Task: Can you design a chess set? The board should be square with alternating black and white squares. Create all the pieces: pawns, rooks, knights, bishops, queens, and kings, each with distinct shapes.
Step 5440:
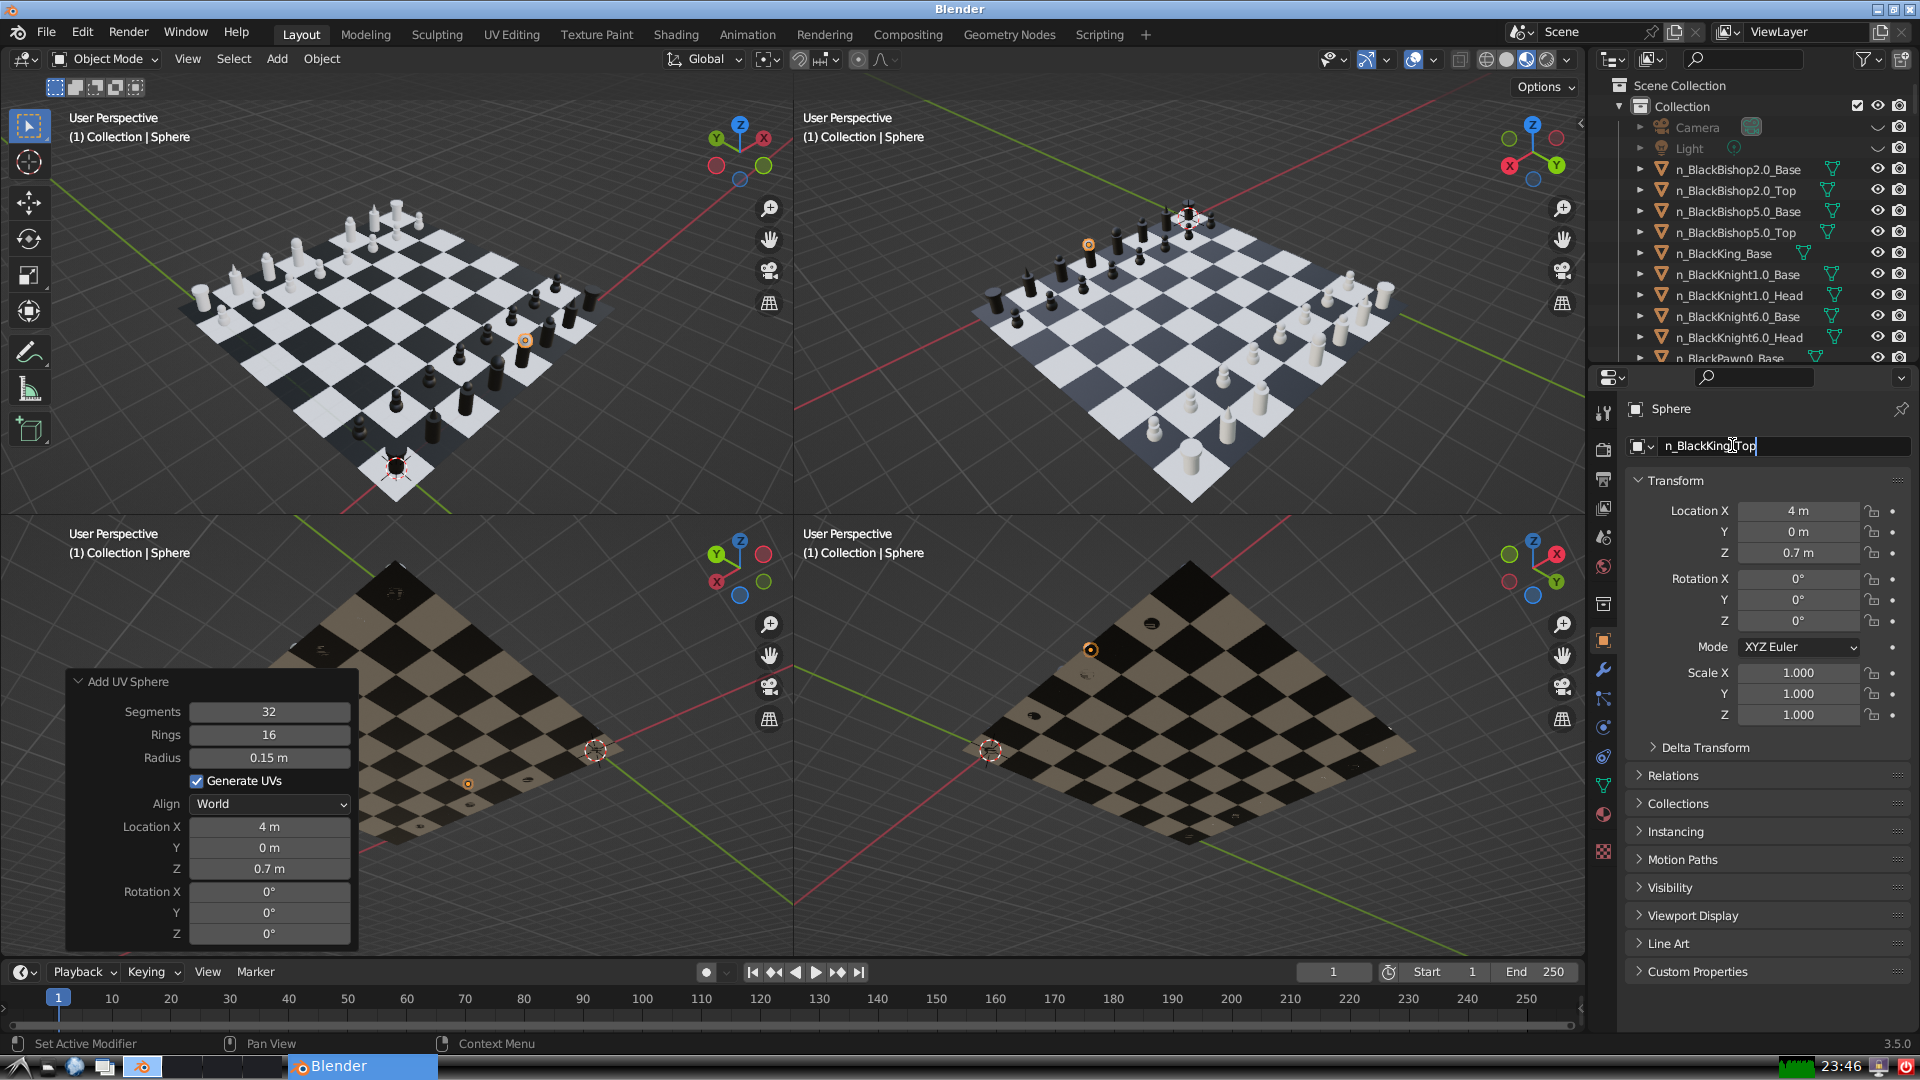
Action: {"key_press": ['Return']}